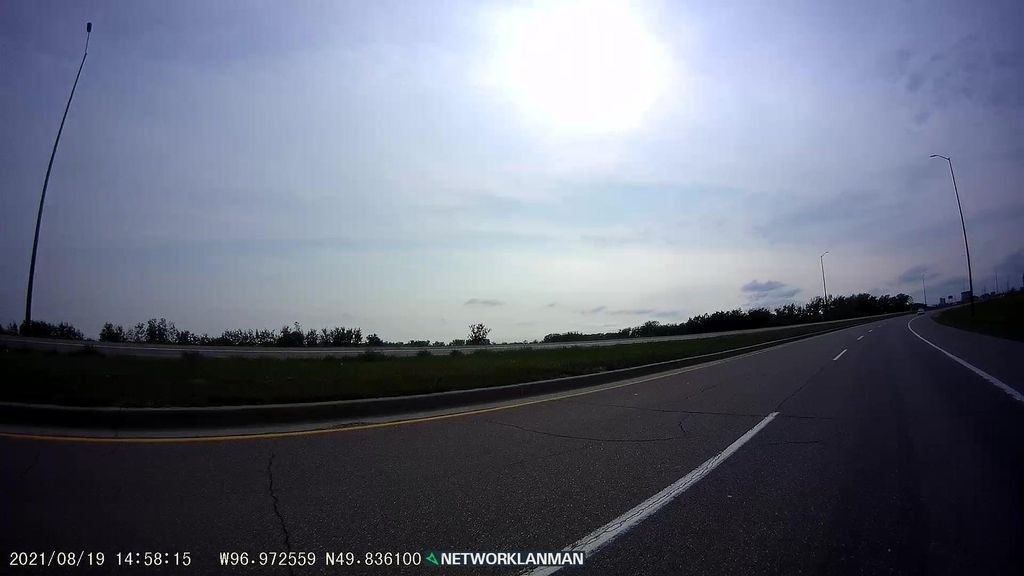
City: winnipeg